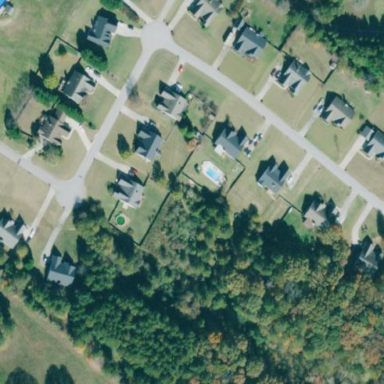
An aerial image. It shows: Residential area composed of single-family homes.